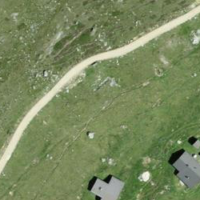
EUNIS habitat code: 23
Species observed at this site:
Arnica montana
Calluna vulgaris
Erebia tyndarus